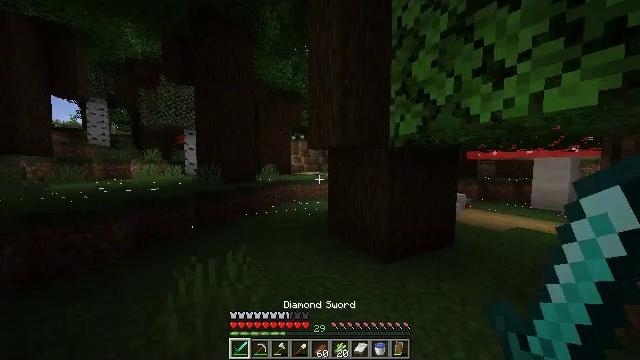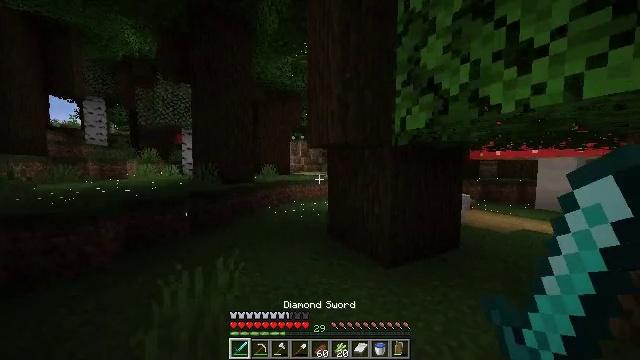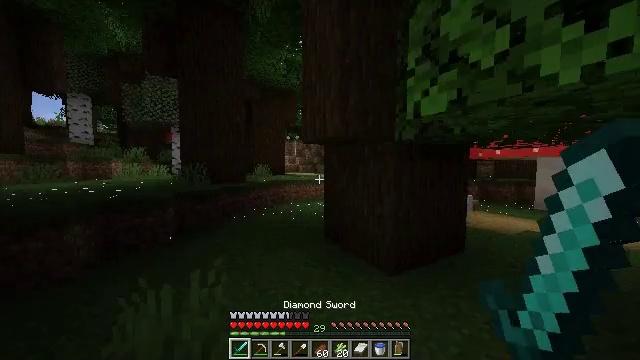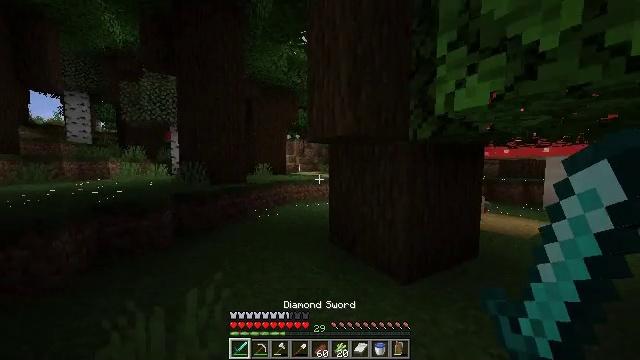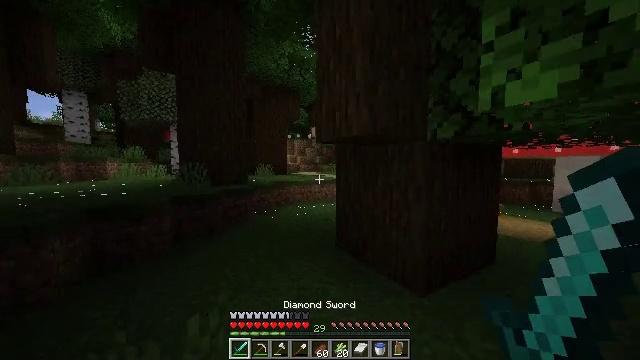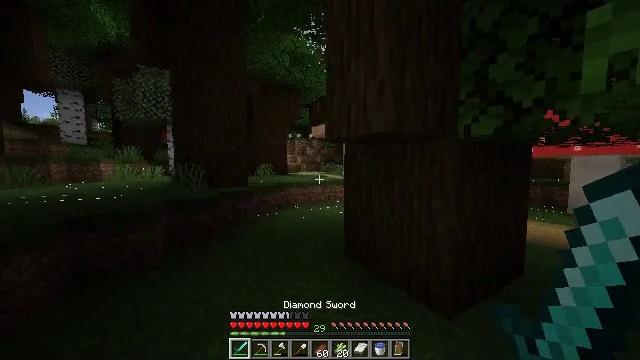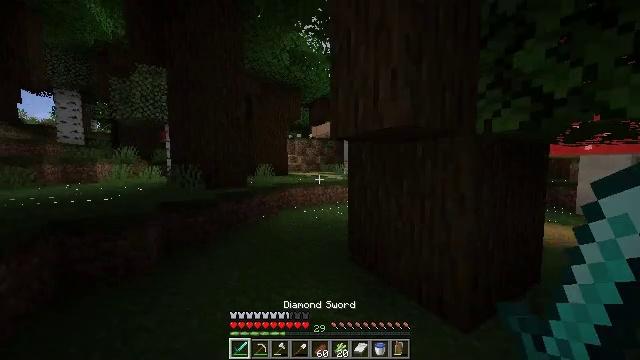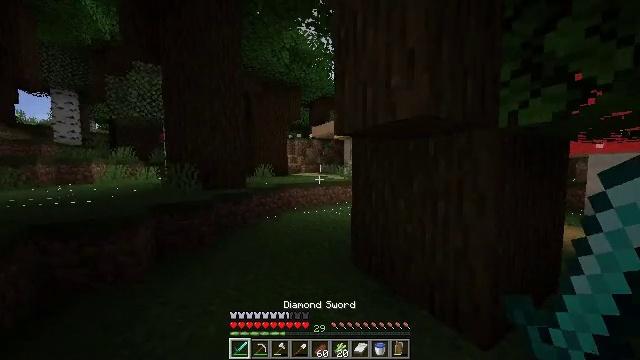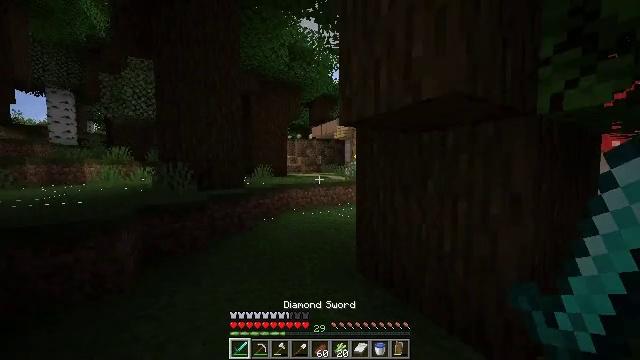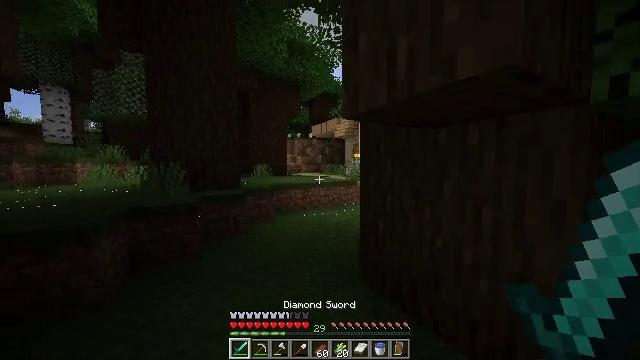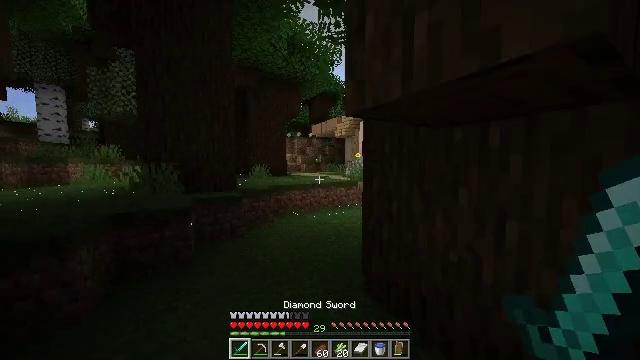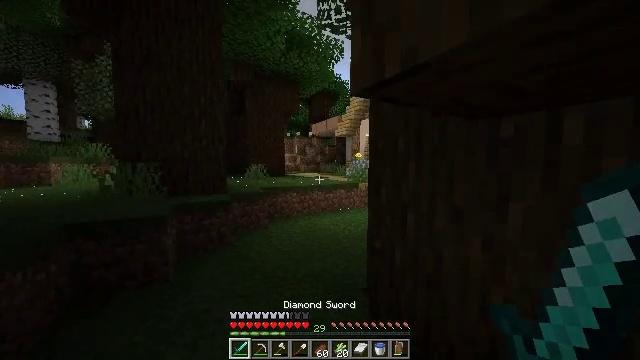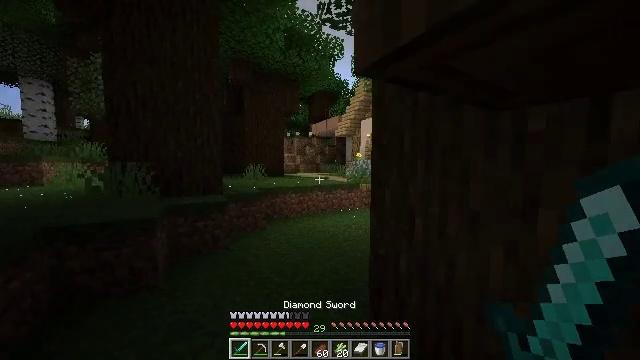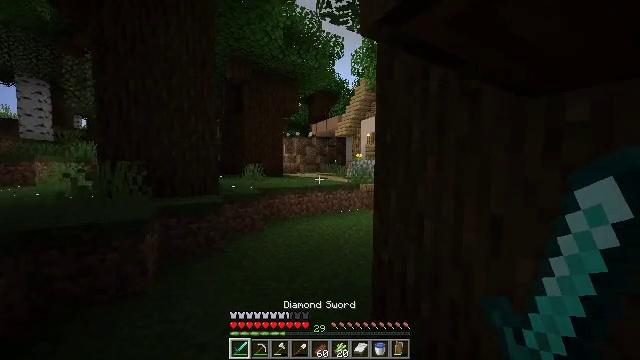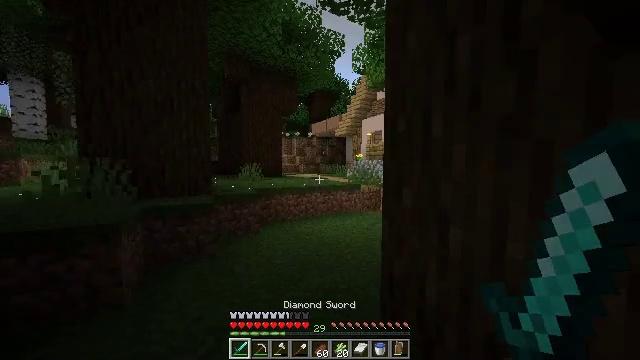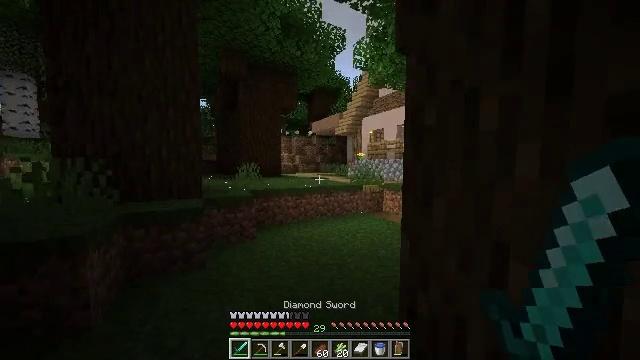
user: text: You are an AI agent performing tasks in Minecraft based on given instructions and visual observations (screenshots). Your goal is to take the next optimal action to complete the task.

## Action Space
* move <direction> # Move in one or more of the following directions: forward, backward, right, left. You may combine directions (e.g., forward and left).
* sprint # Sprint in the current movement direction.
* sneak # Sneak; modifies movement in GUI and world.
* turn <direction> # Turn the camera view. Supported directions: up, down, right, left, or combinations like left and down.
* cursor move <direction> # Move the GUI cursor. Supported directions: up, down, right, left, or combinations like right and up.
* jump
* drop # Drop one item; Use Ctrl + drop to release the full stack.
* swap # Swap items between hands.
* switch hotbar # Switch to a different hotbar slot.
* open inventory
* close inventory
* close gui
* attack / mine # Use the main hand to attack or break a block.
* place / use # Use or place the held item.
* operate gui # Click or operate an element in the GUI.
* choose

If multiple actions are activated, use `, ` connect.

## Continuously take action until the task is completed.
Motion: motion action
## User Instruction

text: Mine a cornflower from the ground.
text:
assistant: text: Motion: move forward, sprint
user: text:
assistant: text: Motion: move forward and move left, sprint, turn right
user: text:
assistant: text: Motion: move forward and move left, sprint
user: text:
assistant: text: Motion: move forward, sprint
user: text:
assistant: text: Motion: move forward, sprint
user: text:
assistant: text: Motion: move forward, sprint
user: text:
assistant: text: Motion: move forward, sprint
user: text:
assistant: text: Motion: move forward, sprint
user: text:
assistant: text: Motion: move forward, sprint
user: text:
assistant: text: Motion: move forward, sprint
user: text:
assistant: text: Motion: move forward, sprint
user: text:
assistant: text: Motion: move forward, sprint
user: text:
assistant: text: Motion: move forward, sprint
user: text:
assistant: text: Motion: move forward, sprint
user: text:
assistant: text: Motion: move forward, sprint
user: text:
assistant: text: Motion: move forward, sprint
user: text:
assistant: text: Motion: move forward, sprint
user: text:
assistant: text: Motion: move forward, sprint
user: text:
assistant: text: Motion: move forward, sprint
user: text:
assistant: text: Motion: move forward, sprint
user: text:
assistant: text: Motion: move forward, sprint
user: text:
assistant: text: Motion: move forward, sprint
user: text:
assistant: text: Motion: move forward, sprint
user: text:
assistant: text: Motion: move forward, sprint
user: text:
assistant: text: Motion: move forward, sprint
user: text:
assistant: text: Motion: move forward, sprint
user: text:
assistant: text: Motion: move forward, sprint
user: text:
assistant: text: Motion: move forward, sprint
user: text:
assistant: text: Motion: move forward, sprint
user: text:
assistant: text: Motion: move forward, sprint, jump